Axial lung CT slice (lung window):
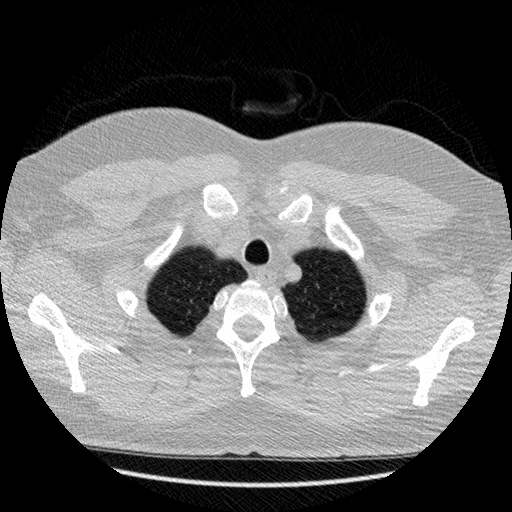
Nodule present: no